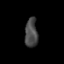
Tissue: prostate
Cell type: T cells
Senescence score: 0.6858
Nuclear area (px): 364
Mean DAPI intensity: 72.327